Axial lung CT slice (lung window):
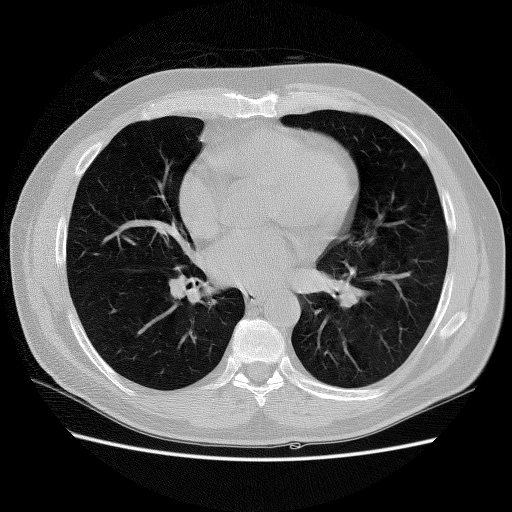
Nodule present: no